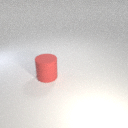
large red rubber cylinder